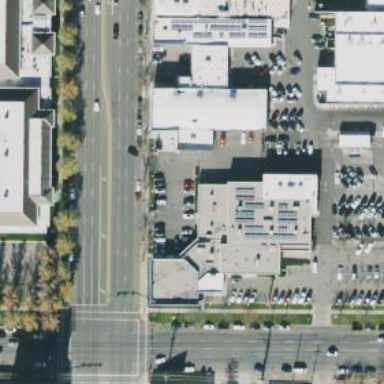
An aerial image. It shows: Commercial building housing car shop.